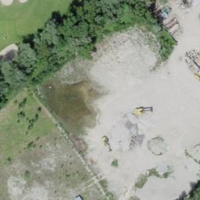
EUNIS habitat code: 23
Species observed at this site:
Artemisia vulgaris